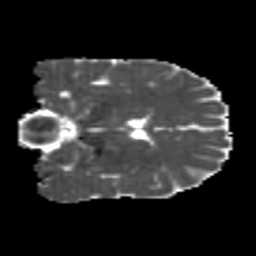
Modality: MD
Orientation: coronal
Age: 24
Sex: male
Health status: healthy
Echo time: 0.074 s